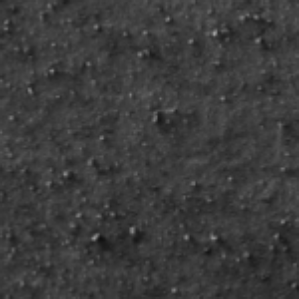
Label: frost